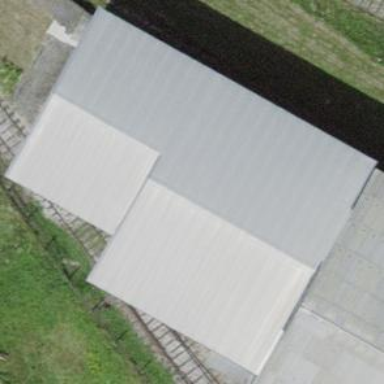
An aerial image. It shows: View of roof of building.